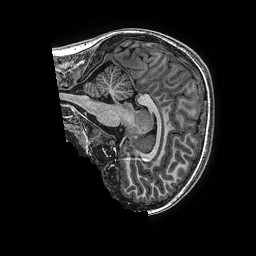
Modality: T1w
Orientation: sagittal
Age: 12
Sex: female
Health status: ill
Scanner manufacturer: ge
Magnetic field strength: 3 T
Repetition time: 0.00766 s
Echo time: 0.003476 s